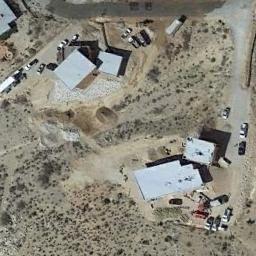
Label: sparse_residential